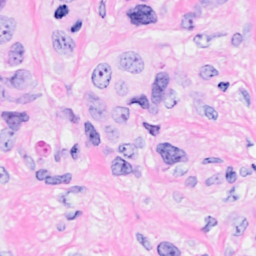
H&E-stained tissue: Breast